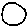
Label: circle